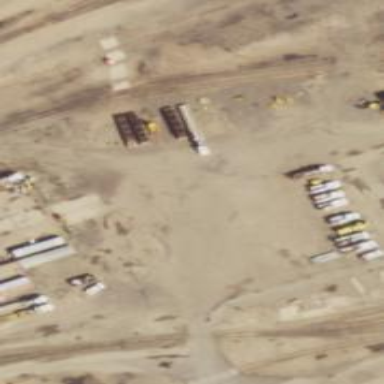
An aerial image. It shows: Railway yard.